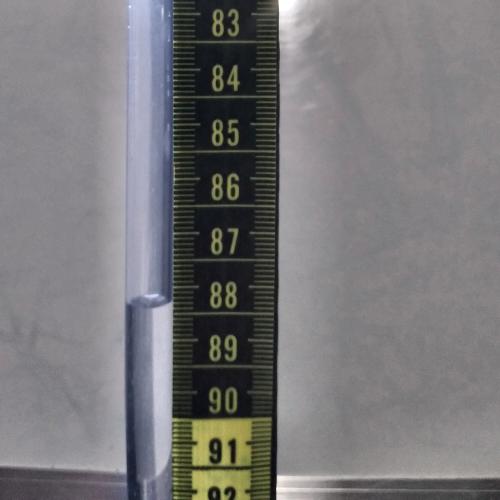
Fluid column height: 88.3 cm